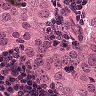
Metastatic tissue present: yes